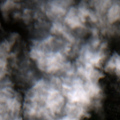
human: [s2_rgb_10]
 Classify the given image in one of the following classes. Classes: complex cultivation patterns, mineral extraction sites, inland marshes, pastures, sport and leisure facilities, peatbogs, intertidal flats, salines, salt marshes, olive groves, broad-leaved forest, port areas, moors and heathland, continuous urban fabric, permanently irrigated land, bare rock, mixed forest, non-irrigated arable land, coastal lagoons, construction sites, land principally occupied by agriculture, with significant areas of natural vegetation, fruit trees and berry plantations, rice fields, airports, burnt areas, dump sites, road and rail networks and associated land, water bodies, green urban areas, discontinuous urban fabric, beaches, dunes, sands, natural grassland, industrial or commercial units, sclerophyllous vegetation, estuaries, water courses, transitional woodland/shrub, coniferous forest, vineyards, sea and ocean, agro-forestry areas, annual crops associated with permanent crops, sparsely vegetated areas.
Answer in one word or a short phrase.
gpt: discontinuous urban fabric, non-irrigated arable land, pastures, broad-leaved forest, coniferous forest